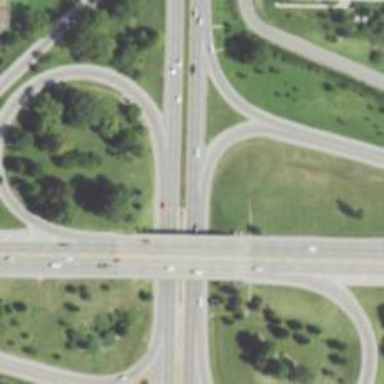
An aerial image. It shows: Motorway junction.